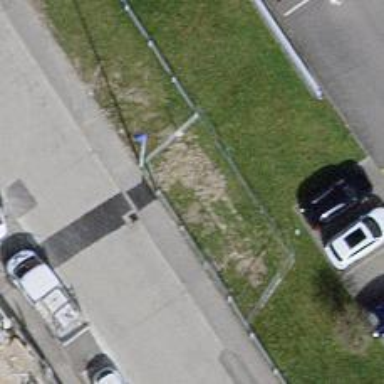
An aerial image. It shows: Charging station.